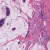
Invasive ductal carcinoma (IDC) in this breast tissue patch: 1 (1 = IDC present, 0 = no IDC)